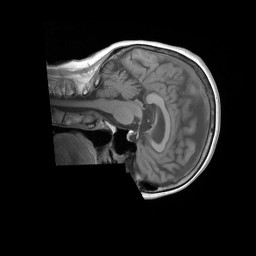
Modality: T1w
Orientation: sagittal
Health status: ill
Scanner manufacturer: siemens
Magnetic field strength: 3 T
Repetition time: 0.3 s
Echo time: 0.00266 s